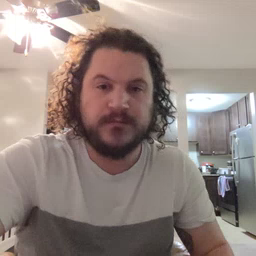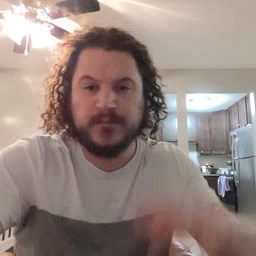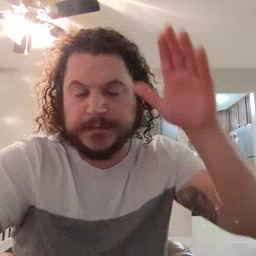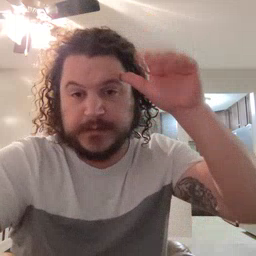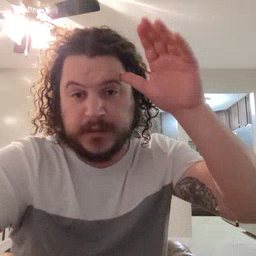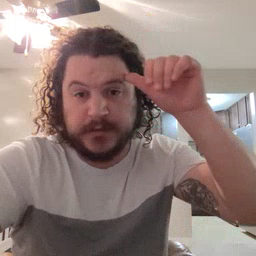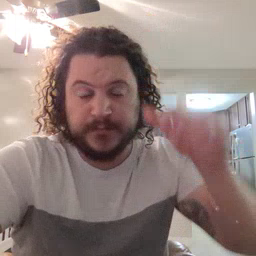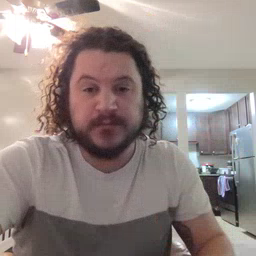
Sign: donkey